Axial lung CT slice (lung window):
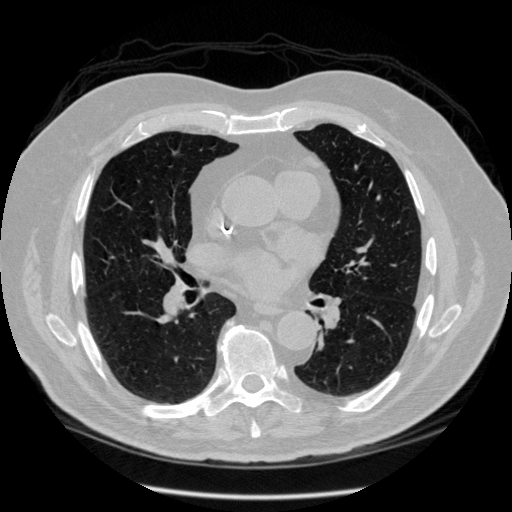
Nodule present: no